Aerial crown-view tile of a tropical tree (Barro Colorado Island, Panama), acquired 20241014:
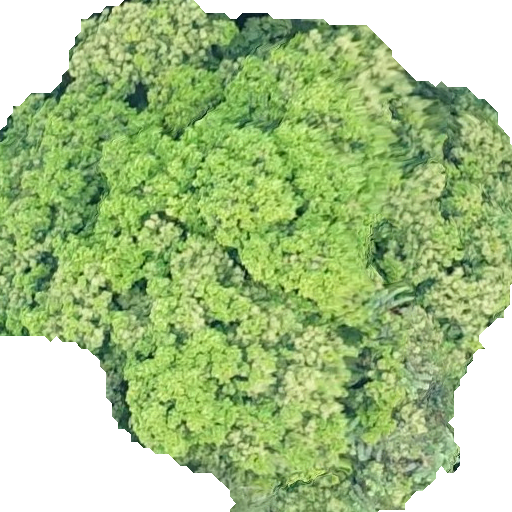
Species: Prioria copaifera
GBIF accepted scientific name: Prioria copaifera
Crown area: 332.218 m²